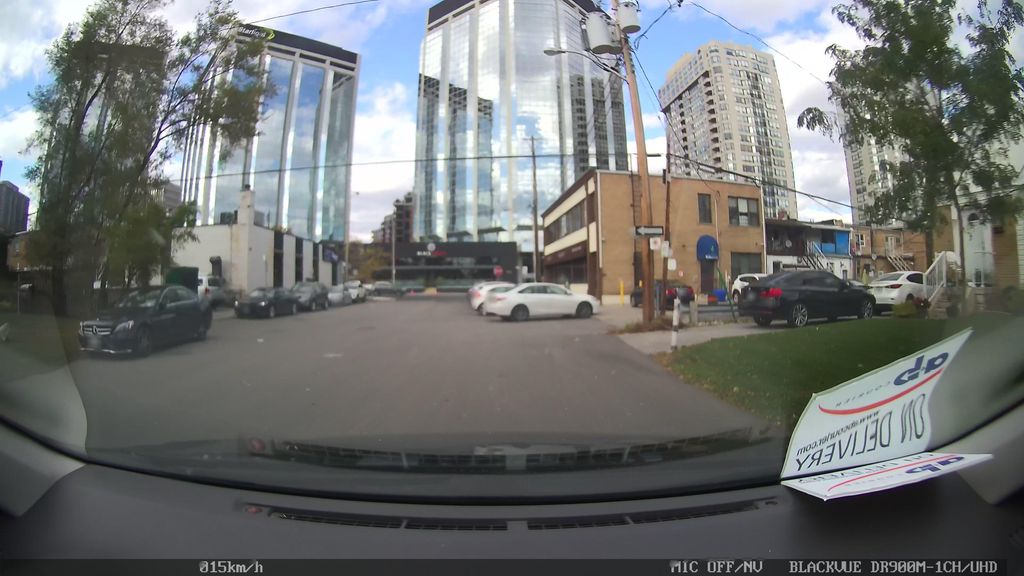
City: toronto